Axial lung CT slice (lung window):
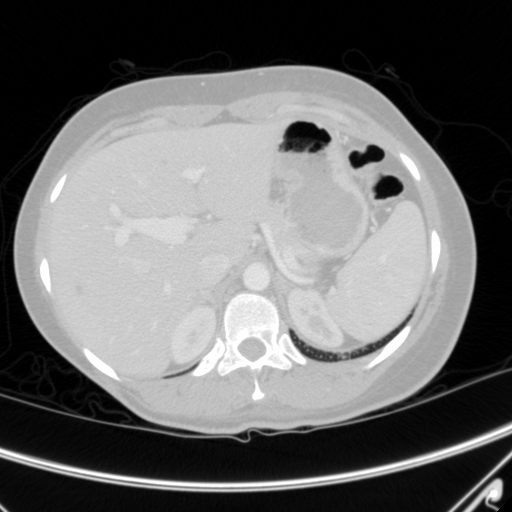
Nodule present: no